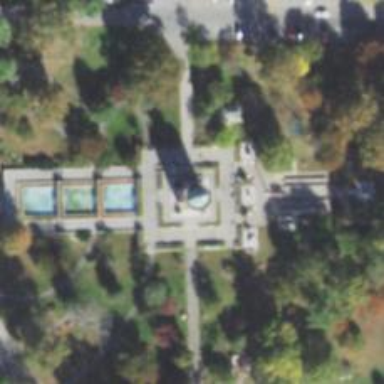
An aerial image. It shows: Historic memorial.